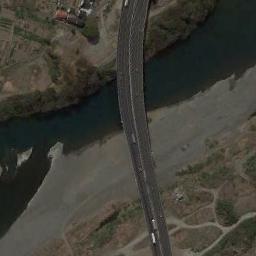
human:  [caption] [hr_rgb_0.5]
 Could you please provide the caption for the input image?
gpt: There is a white sign on the bridge .

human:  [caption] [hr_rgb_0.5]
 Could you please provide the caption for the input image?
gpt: A curved bridge connects the land on both sides of the slender river  There are long yellow river banks on both sides of the river  There are several cars on the bridge .

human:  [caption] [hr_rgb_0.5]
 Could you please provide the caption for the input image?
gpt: A bridge built on a dark green river and the flood bed of the river .

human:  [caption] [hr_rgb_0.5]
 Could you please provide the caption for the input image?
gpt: There is a bridge over the water and land .

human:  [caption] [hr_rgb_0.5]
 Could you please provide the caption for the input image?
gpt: There are many cars on the bridge .